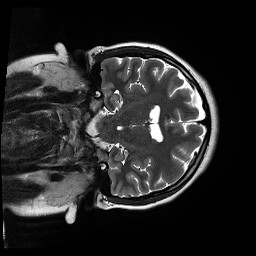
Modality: T2w
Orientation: coronal
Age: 21
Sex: female